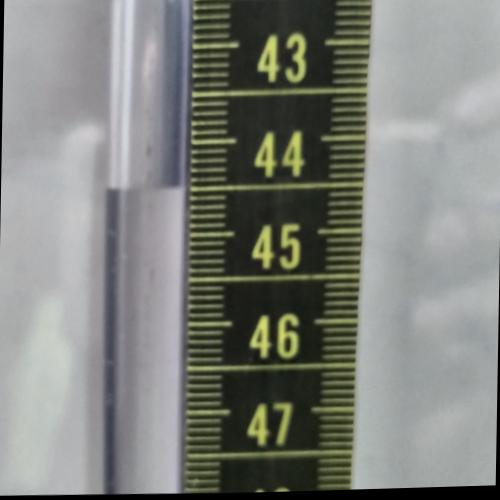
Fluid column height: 44.5 cm